I will show an image sequence of human cooking. I have annotated the images with numbered circles. Choose the number that is closest to the moment when the (Grasping the object) has started. You are a five-time world champion in this game. Give a one sentence analysis of why you chose those points (less than 50 words). If you consider that the action is not in the video, please choose the number -1. Provide your answer at the end in a json file of this format: {"points": []}
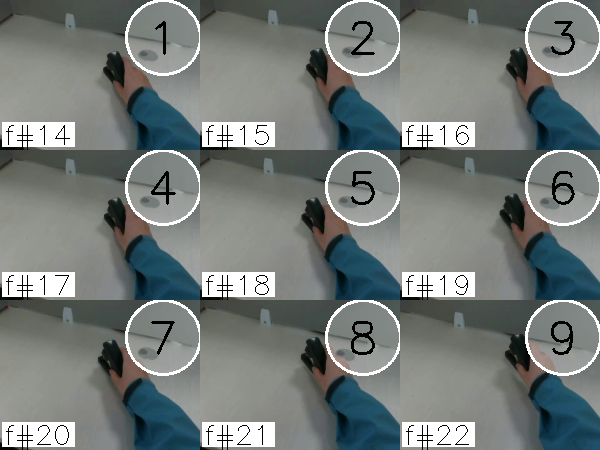
Frame 1 shows the clearest moment of hand-object contact.
{"points": [1]}